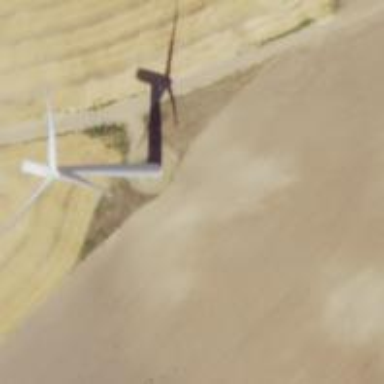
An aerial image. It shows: Wind generator powered by wind. The generator type is horizontal axis and it uses wind turbines.